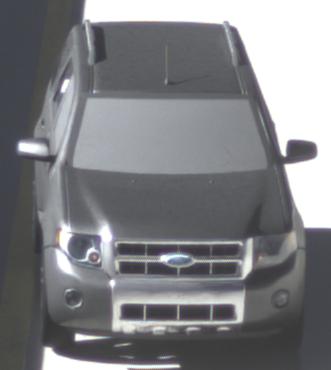
Make: Ford
Model: Escape Hybrid
Detailed model: -
Model produced from: 2004
Model produced until: 2012
Doors: 5
Color: gray
Road condition: wet road
Daytime: morning or afternoon
Contrast: high contrast